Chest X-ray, PA view. Patient: 63 years old, sex F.
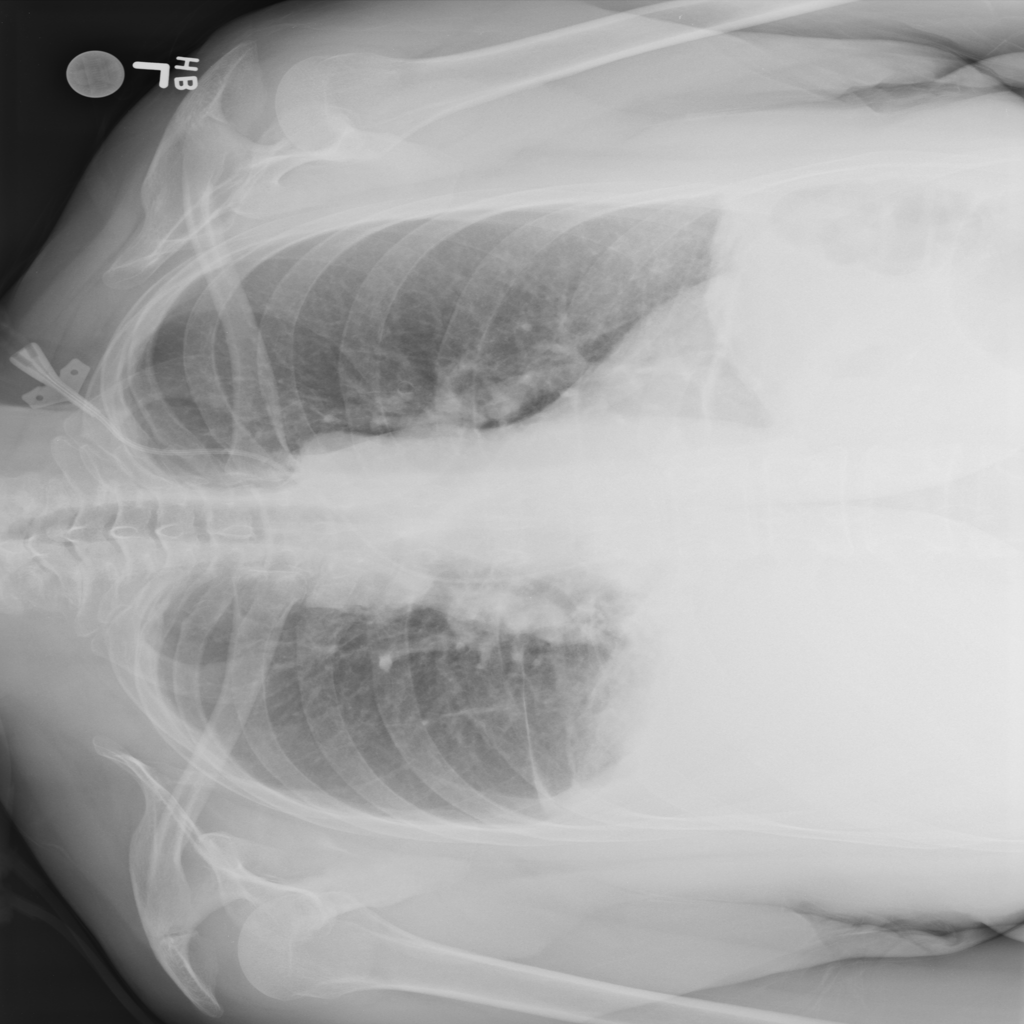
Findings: Atelectasis, Effusion, Infiltration